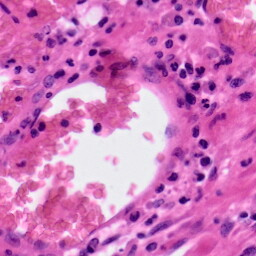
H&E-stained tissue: Colon